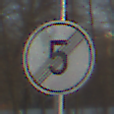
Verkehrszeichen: EndeGeschwindigkeit5
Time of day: MorningAfternoon
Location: Outdoor (Suburban)
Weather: PartlyCloudy
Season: NotSpecified
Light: Natural